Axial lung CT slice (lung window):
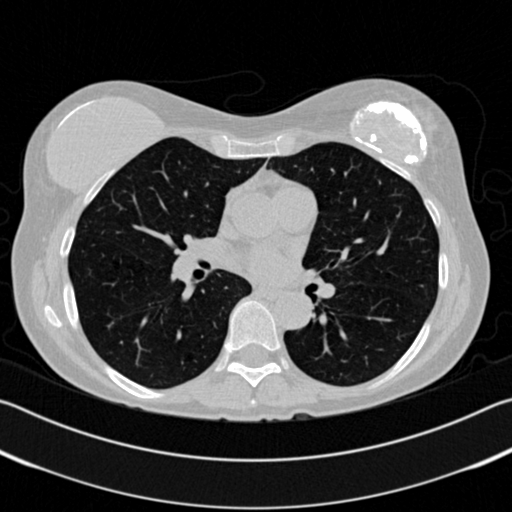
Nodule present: no